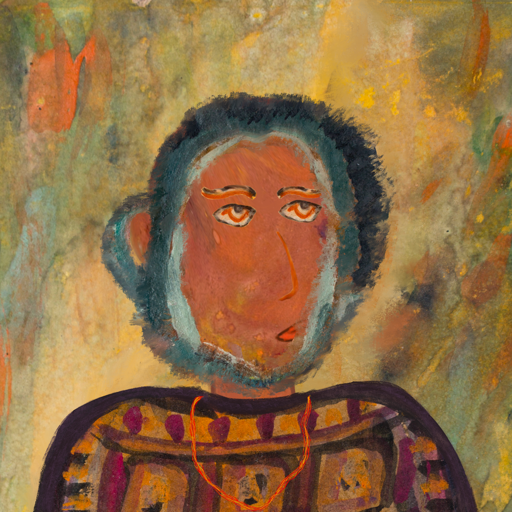
Background: Comrade, Head And Neck Side: Mother_And_Son_Son, Face Side: Experience, Bust: Doll, Hair Side: Boggyland, Head Accessory: Blank, Second Necklace: Gypsy_Mother_2, Necklace: Blank, Baby: Blank